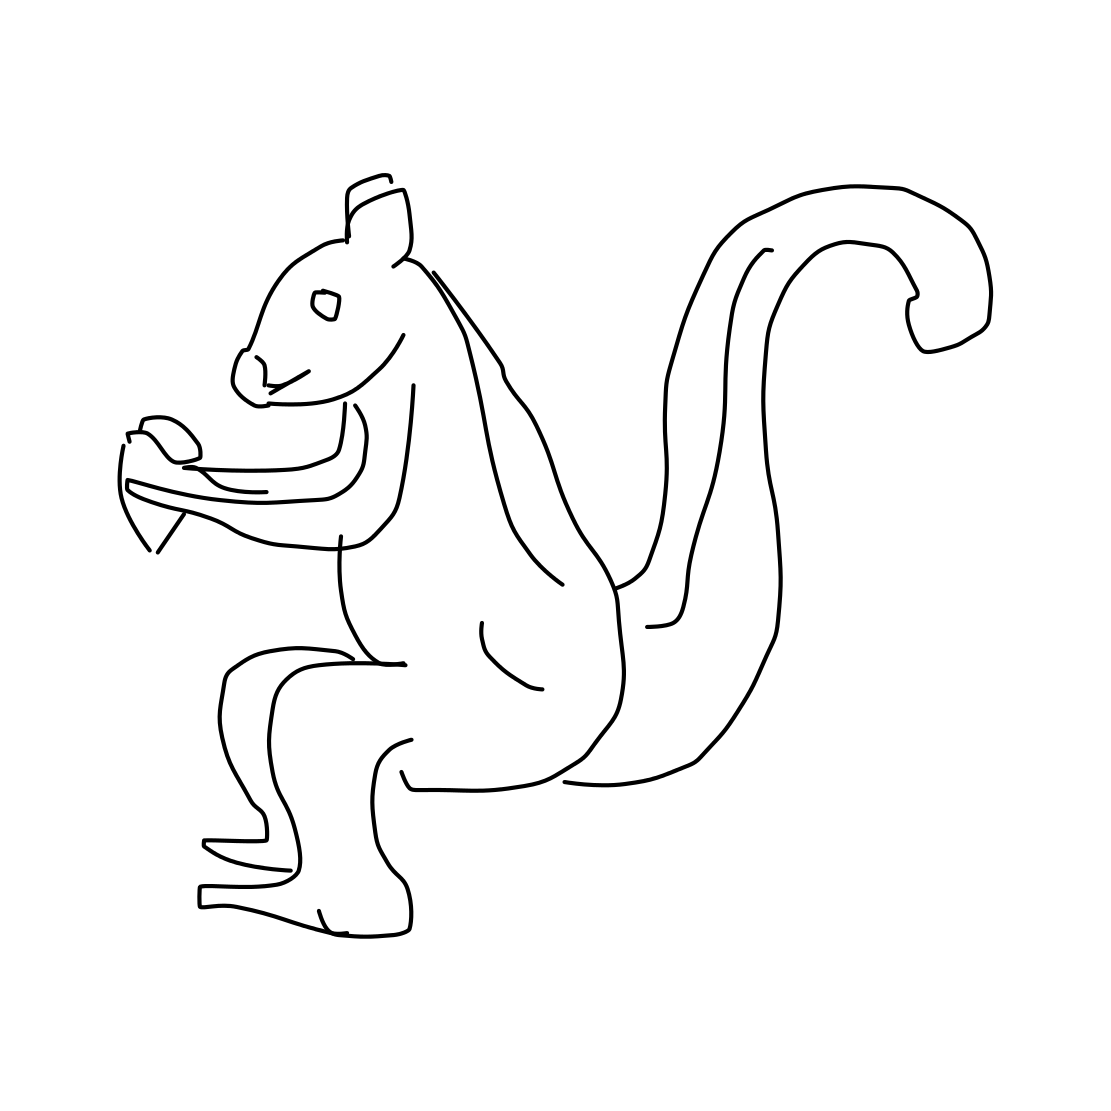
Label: squirrel